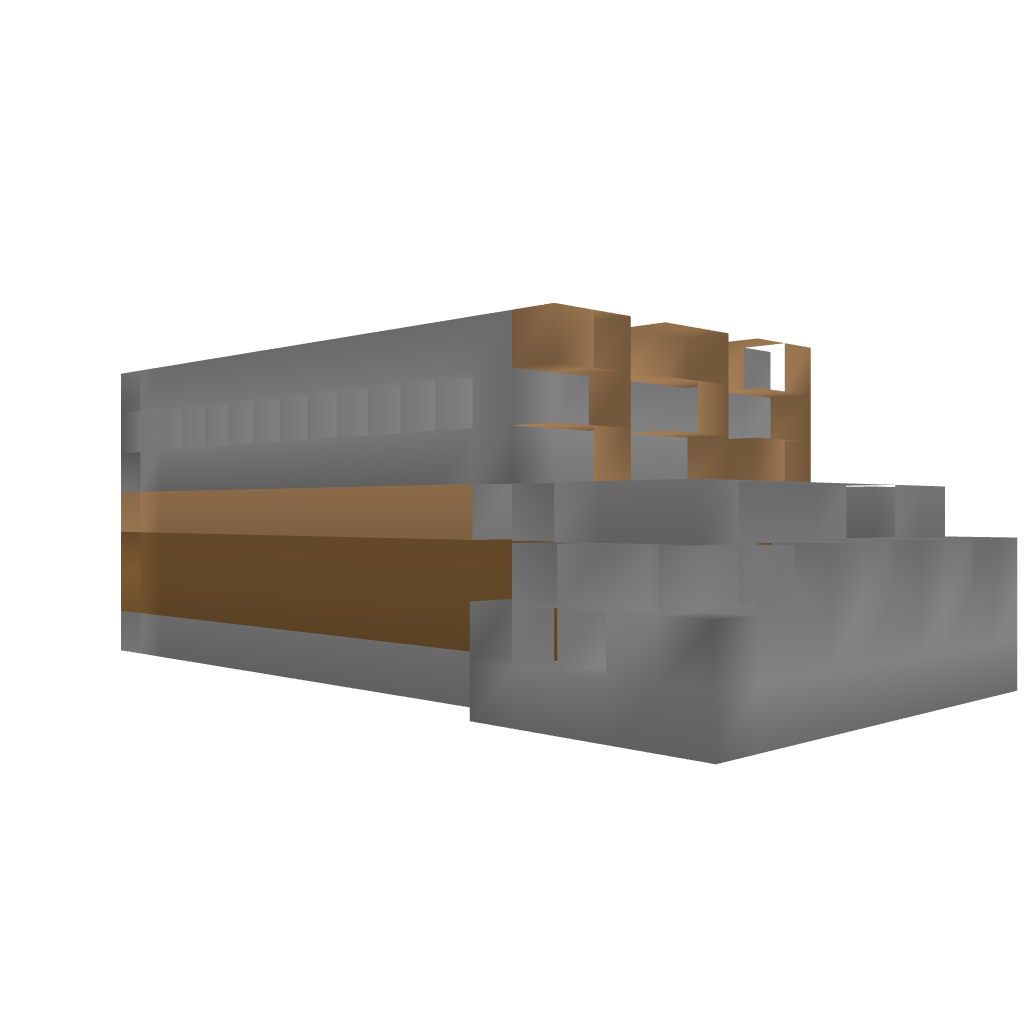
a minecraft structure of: Chicken Egg Collection &amp; Storage bad low quality